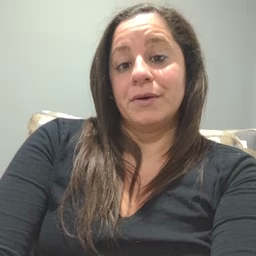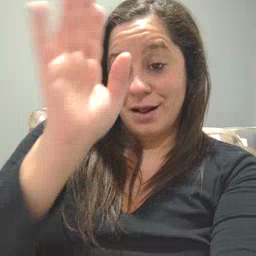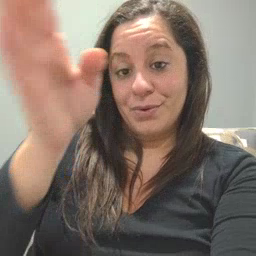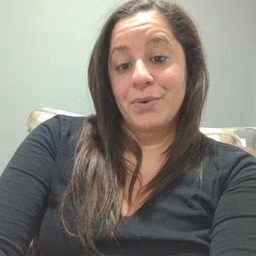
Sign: hello